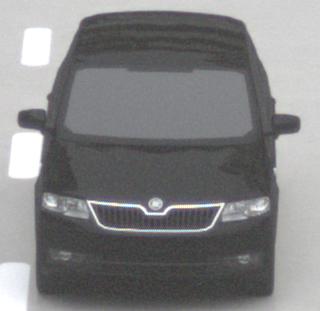
Make: Skoda
Model: Rapid Spaceback 1.2 TSI
Detailed model: Rapid Spaceback
Model produced from: 2013/10
Model produced until: 2015/04
Doors: 5
Color: black
Road condition: wet road
Daytime: midday
Contrast: low contrast